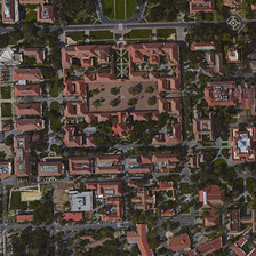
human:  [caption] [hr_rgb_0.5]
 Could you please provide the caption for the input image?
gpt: The school is on the street.

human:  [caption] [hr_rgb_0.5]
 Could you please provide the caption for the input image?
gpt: There is a school next to the road.

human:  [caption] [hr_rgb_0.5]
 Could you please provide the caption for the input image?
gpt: There is a school near the road.

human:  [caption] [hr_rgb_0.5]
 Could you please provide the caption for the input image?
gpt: There's a school down the street.

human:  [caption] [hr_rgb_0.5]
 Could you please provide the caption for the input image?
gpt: There's a school next to the road.